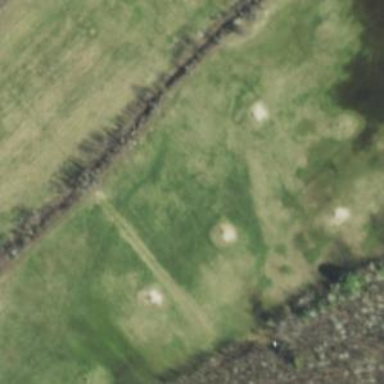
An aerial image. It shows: Golf course.